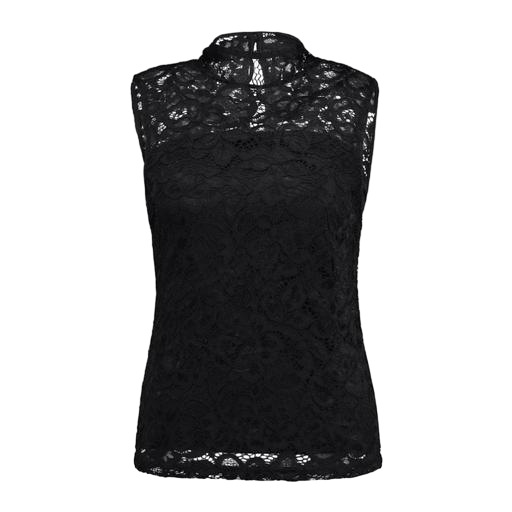
black ruby lace high neck top, black high neck lace, black sleeveless lace blouse, white background